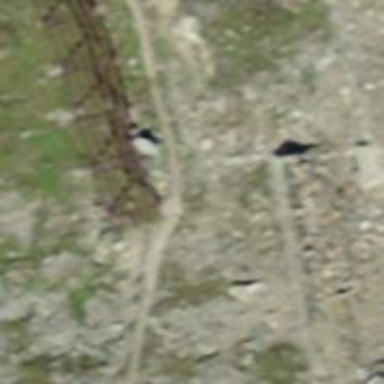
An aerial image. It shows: Snow bridge avalanche protection made of fence.